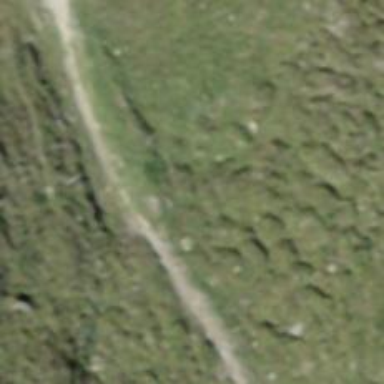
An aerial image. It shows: Unpaved path.